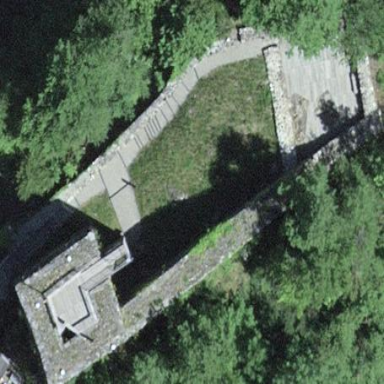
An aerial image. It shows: The remnants of historic castle in ruins.